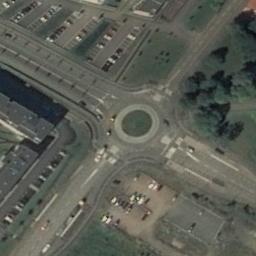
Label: roundabout